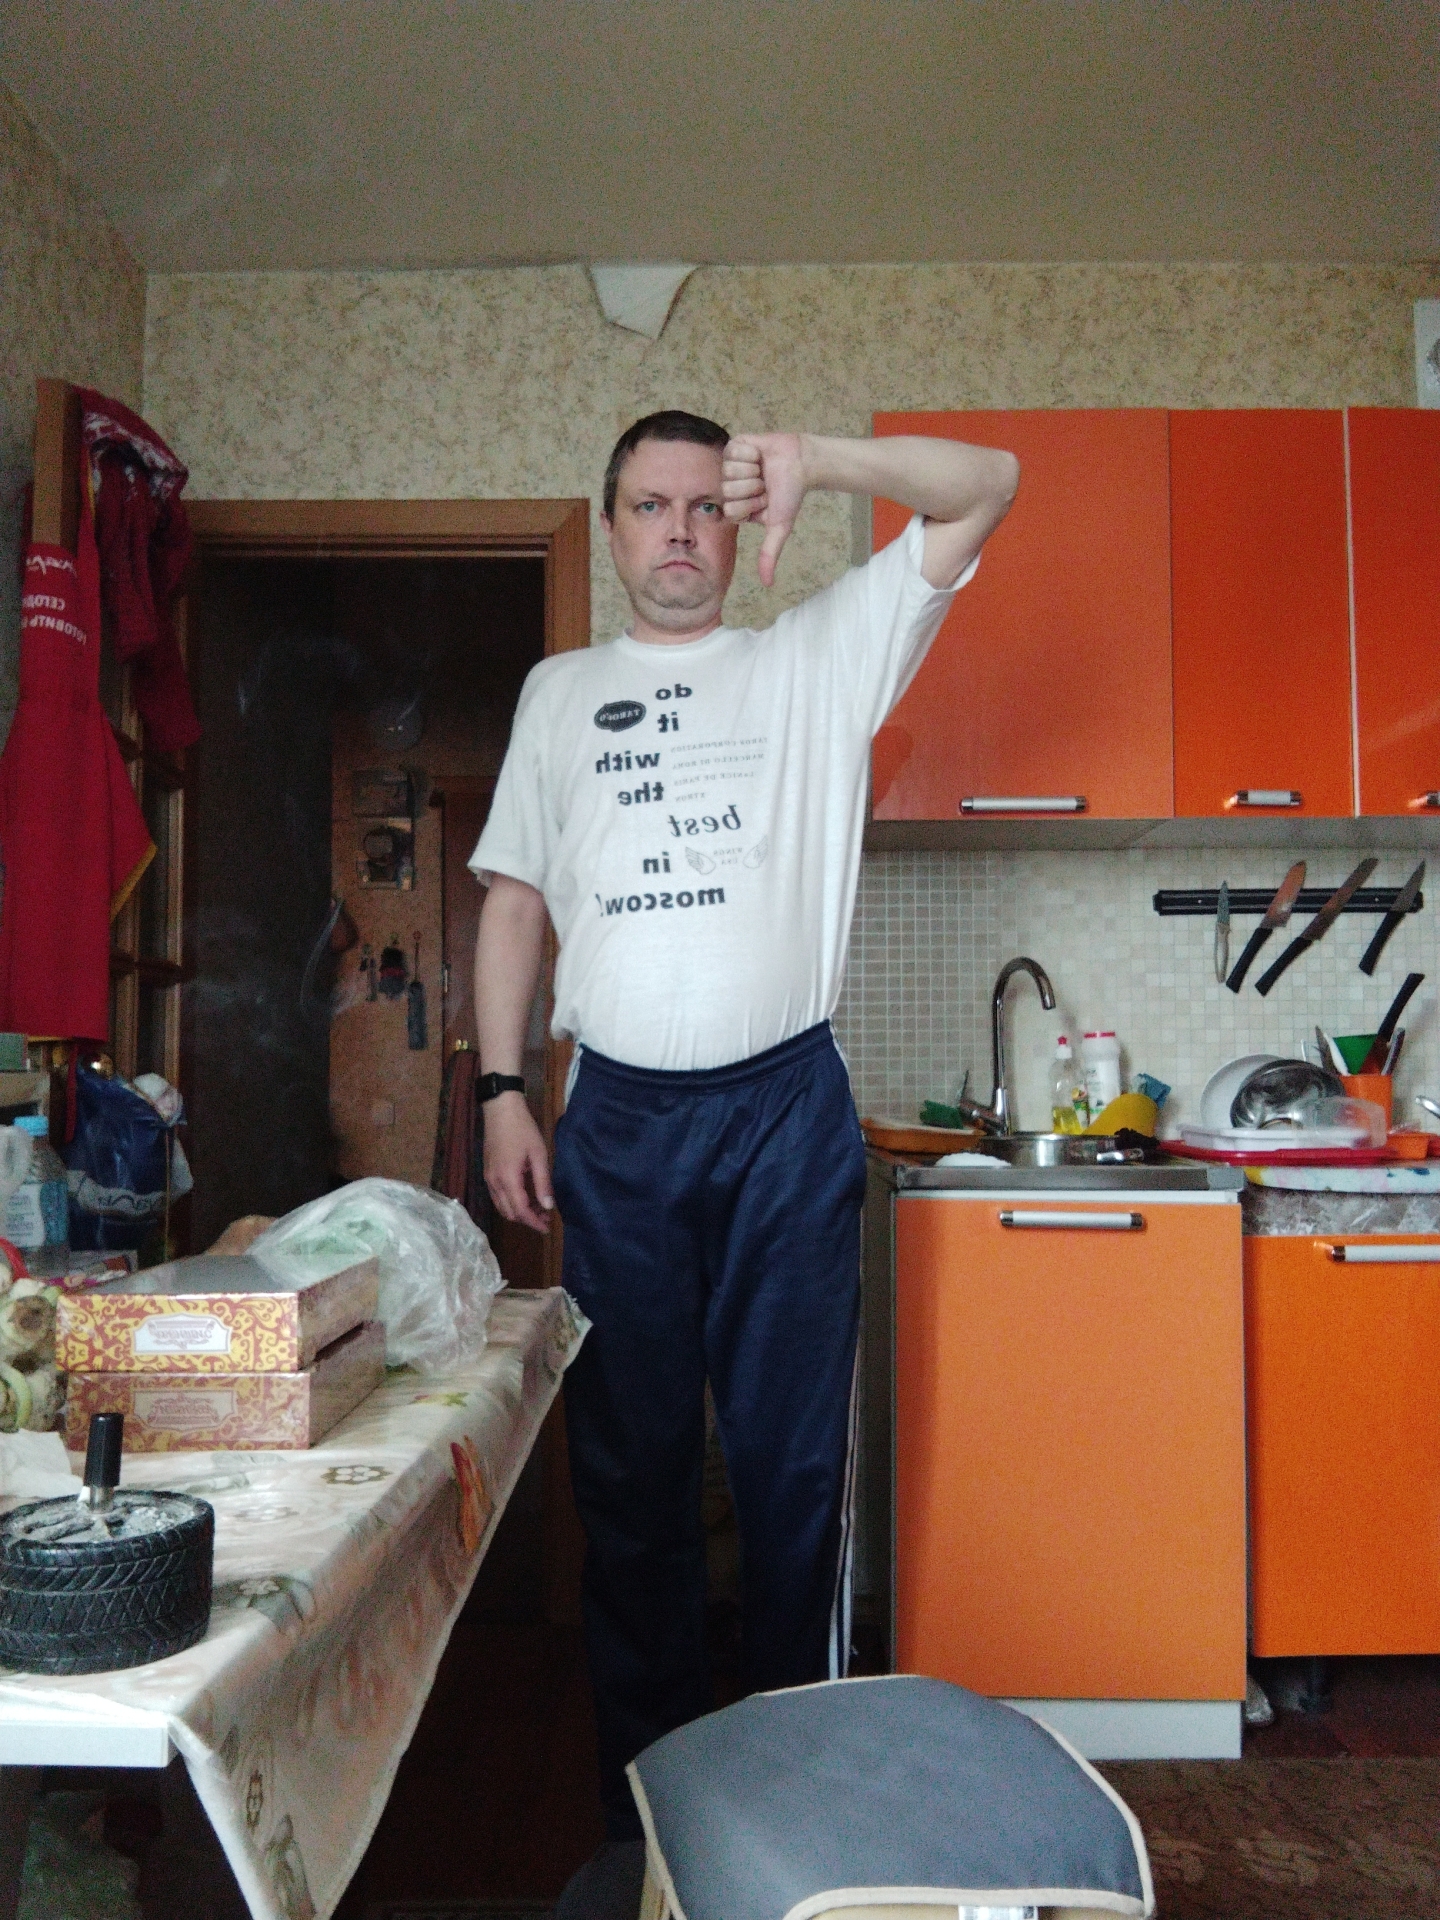
Label: noise